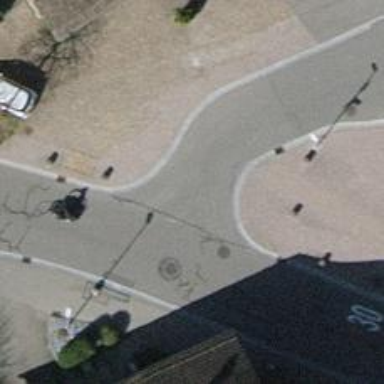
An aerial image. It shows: Uncontrolled crossing on the road.